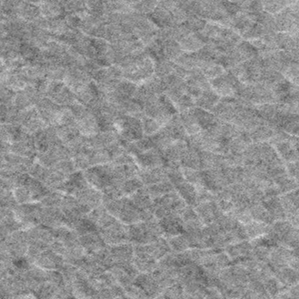
Label: frost